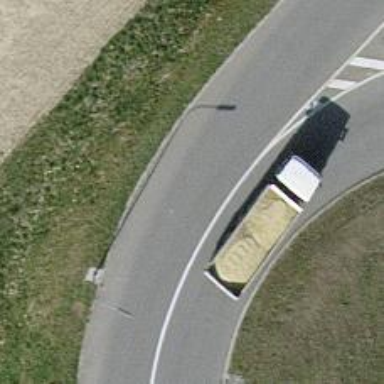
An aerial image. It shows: Secondary link road with asphalt surface.